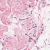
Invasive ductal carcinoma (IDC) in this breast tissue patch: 0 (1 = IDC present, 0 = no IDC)